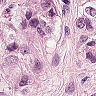
Metastatic tissue present: yes